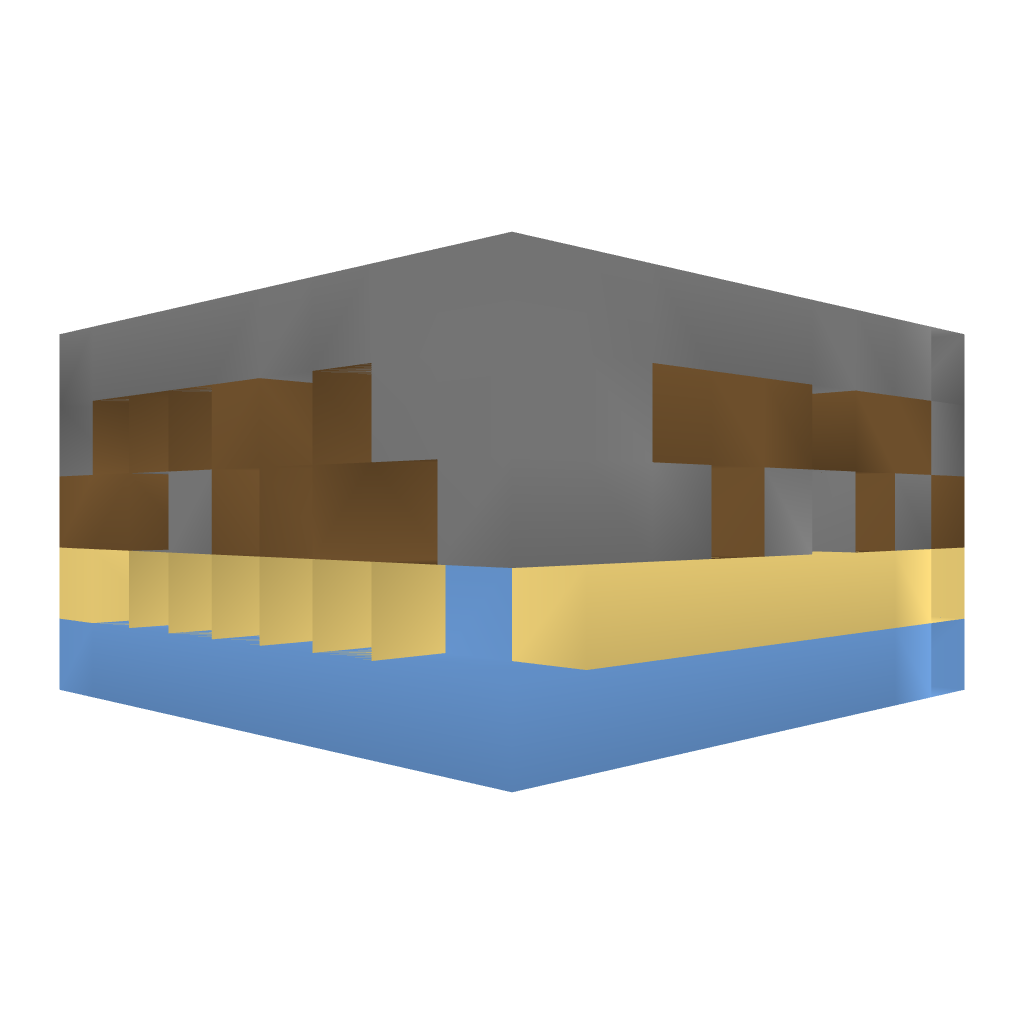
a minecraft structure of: Beacon bad low quality a lot of earth